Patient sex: F
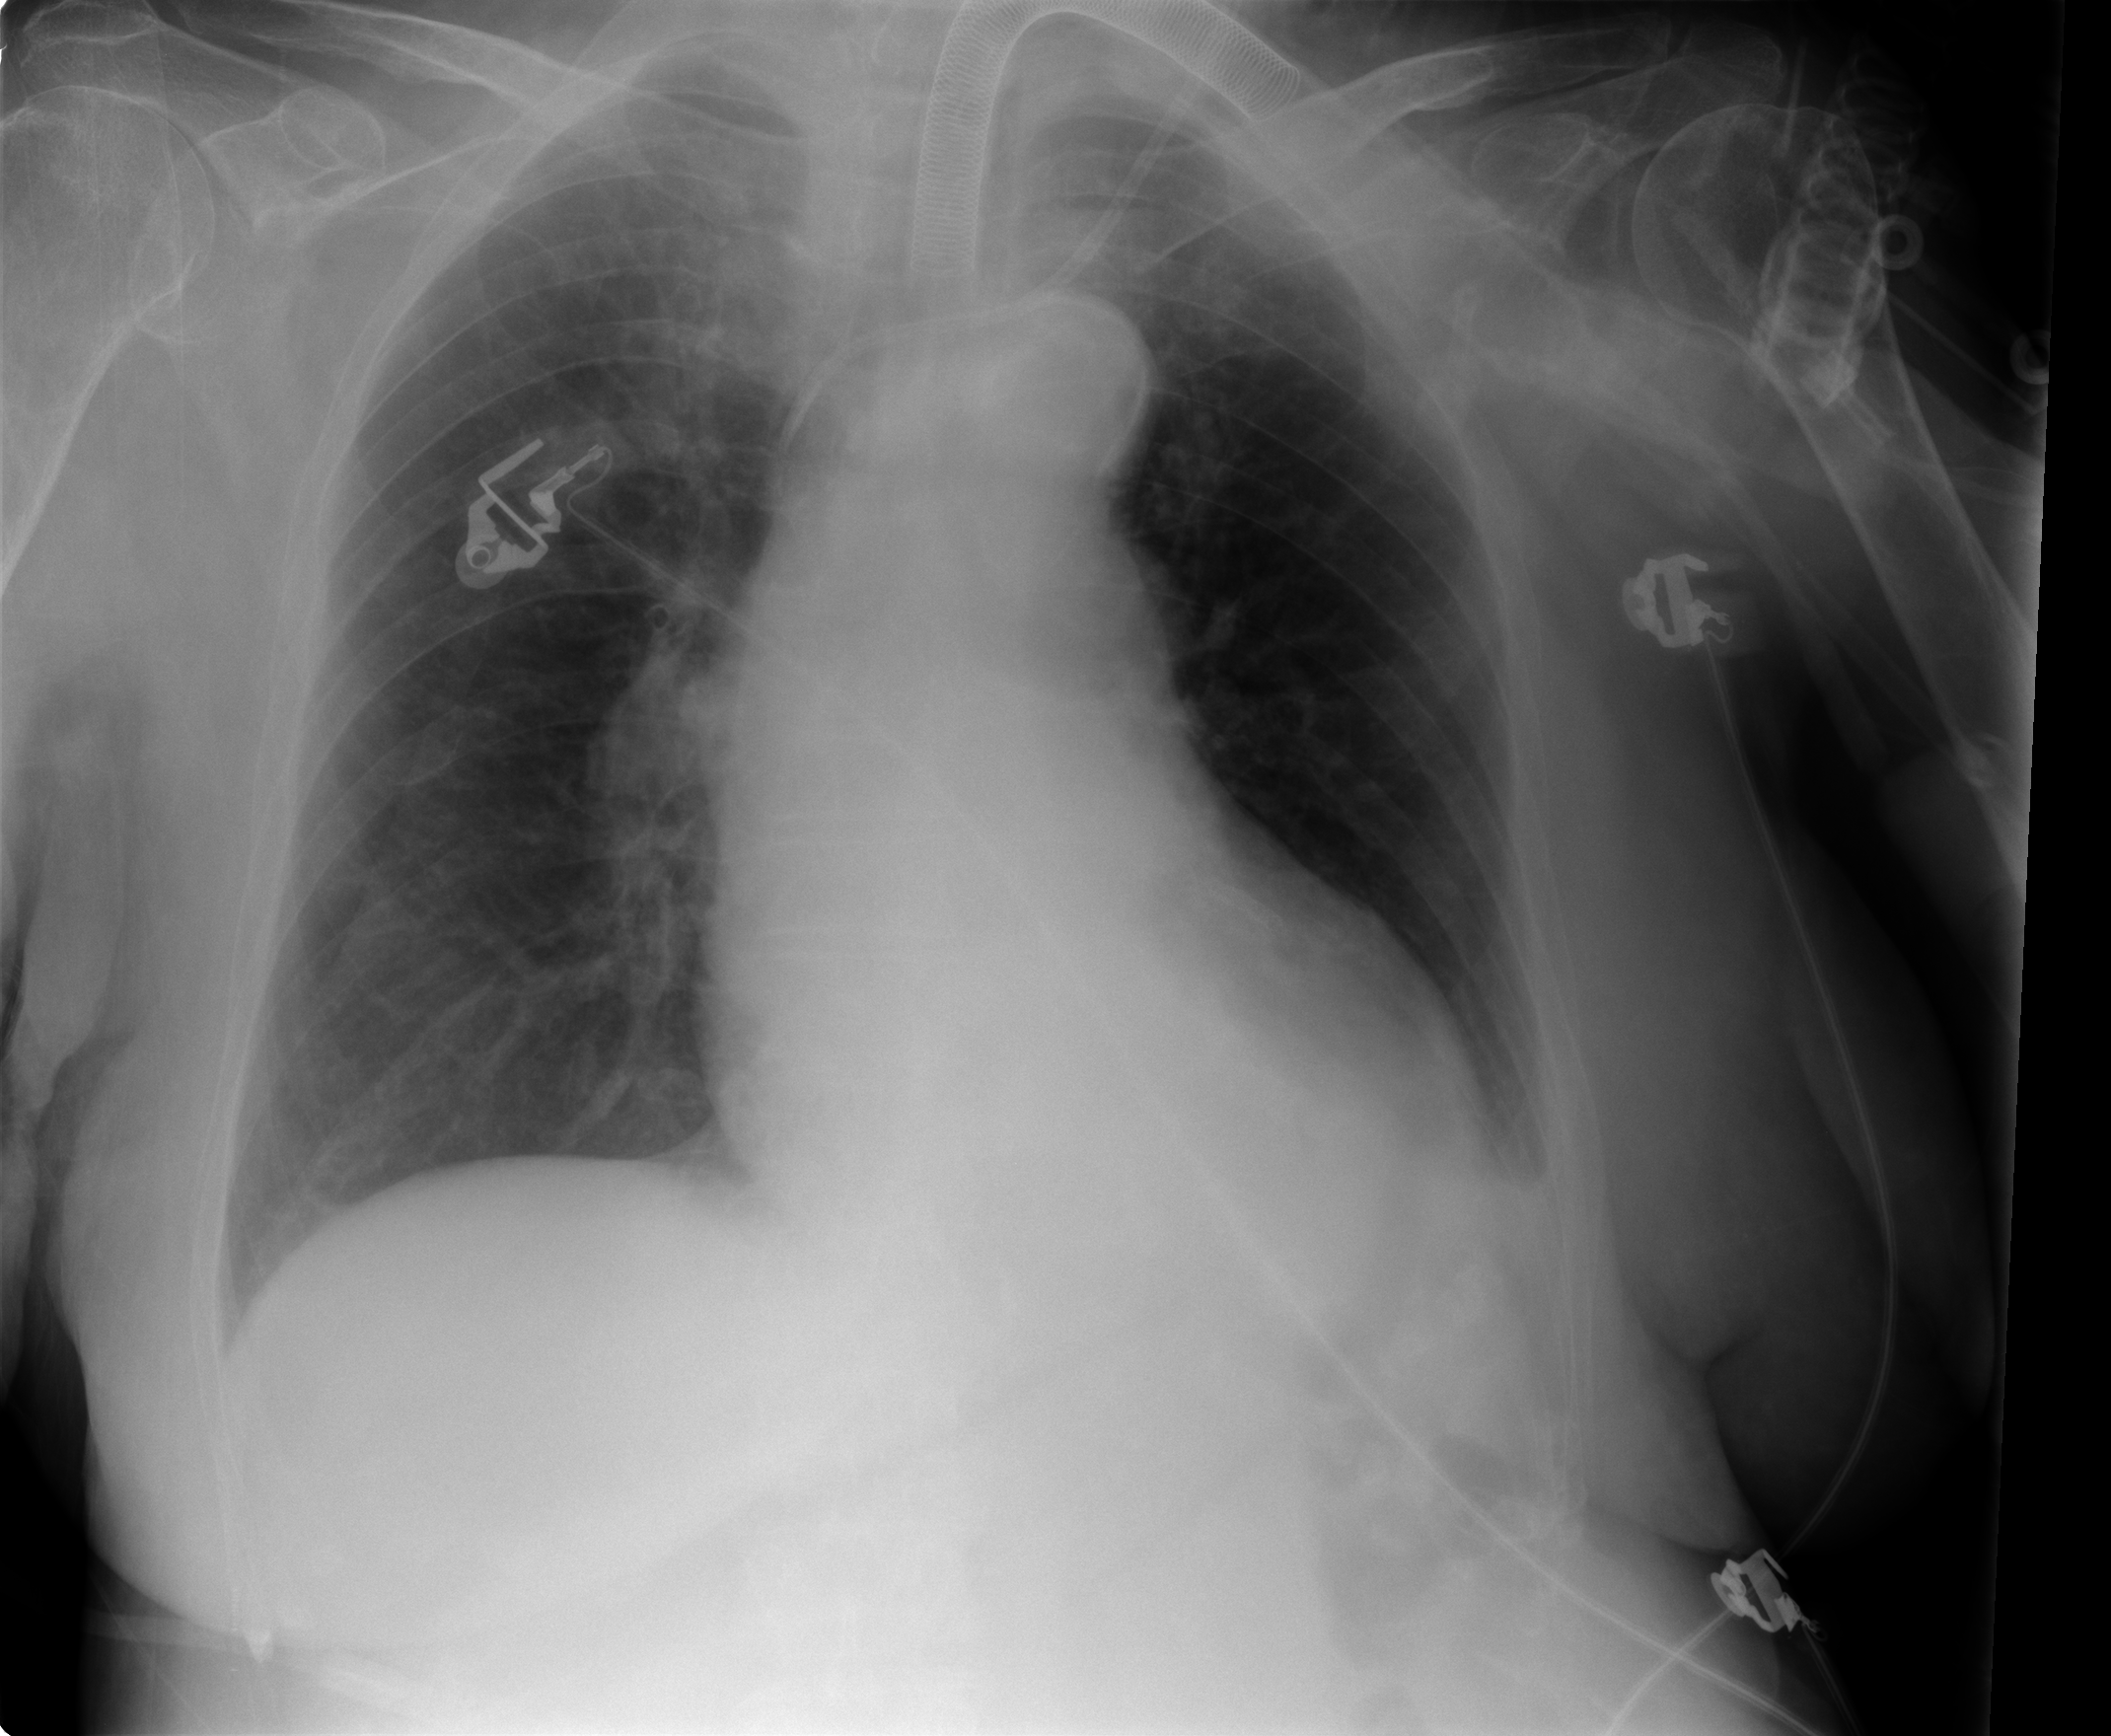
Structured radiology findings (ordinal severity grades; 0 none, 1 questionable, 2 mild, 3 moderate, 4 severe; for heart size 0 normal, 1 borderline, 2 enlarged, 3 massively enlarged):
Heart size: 0
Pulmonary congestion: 0
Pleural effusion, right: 0
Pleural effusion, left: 1
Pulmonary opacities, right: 0
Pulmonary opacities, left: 0
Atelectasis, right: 1
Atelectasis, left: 1